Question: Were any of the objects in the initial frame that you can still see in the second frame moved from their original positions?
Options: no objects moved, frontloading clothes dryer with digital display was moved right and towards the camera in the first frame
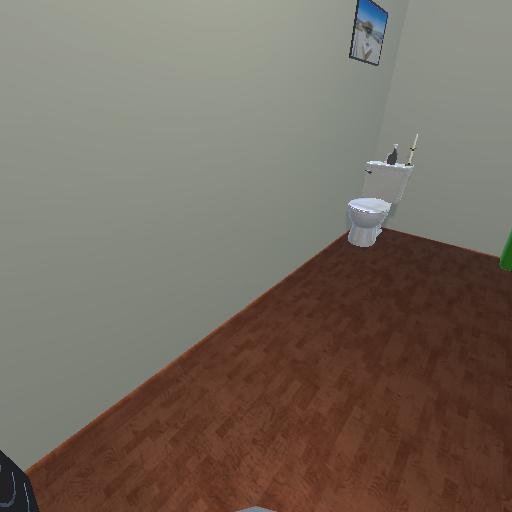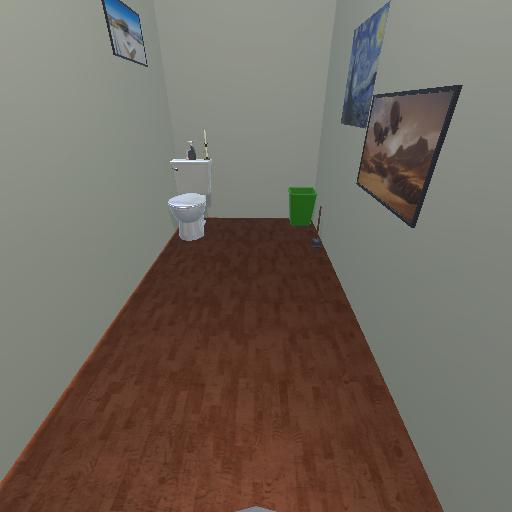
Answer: no objects moved